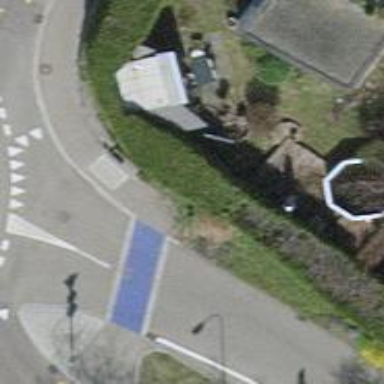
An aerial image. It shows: Kerb barrier.